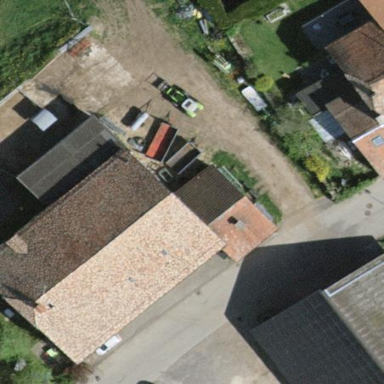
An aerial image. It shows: Farmyard area.